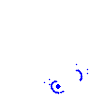
Particle: pion